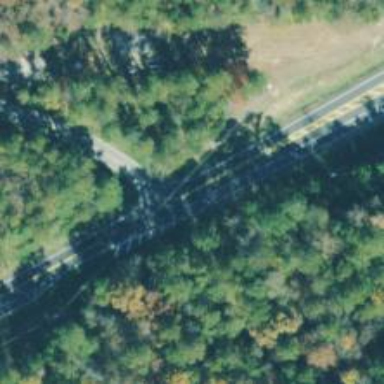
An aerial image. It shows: Secondary road.